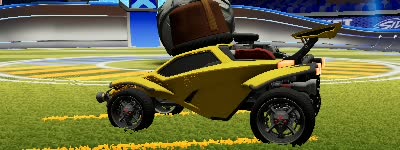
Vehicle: octane